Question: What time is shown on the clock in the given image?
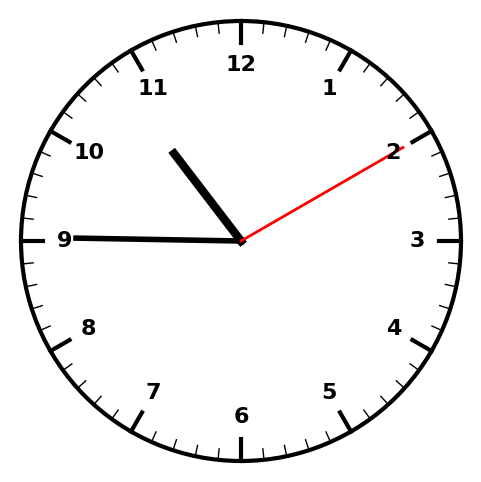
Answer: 10:45:10